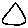
Label: triangle